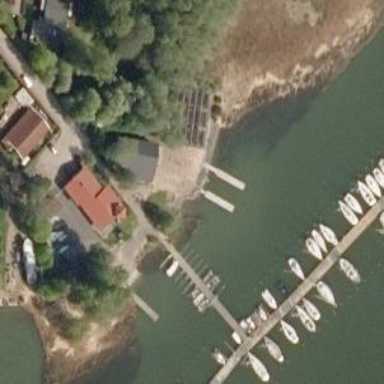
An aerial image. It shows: Man-made pier.